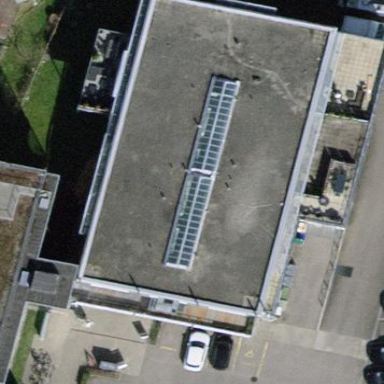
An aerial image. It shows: Supermarket building.